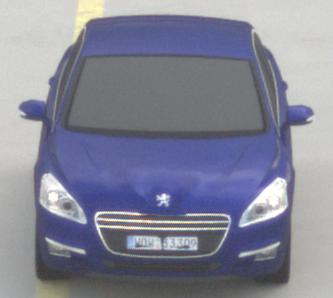
Make: Peugeot
Model: 508 120 VTi
Detailed model: 508 (I) Limousine
Model produced from: 2011/03
Model produced until: 2014/05
Doors: 4
Color: blue
Road condition: dry road
Daytime: morning or afternoon
Contrast: low contrast